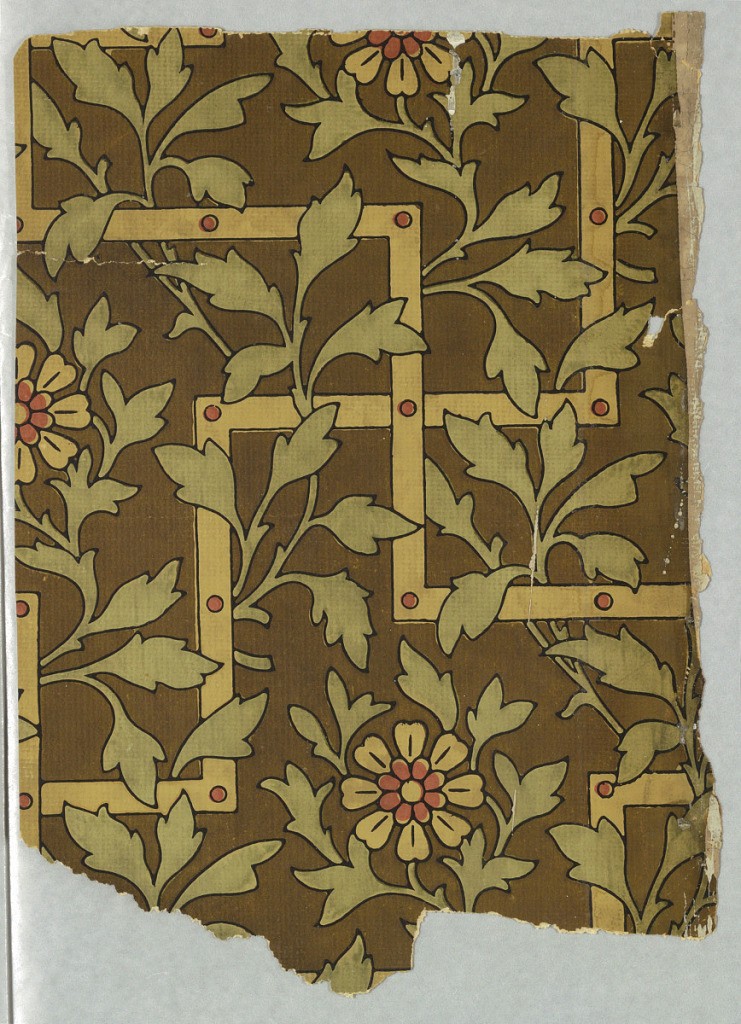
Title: Sidewall
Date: ca. 1879
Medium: Machine-printed
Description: Aesthetic-style paper with leaves and trellis.